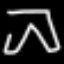
Label: pants